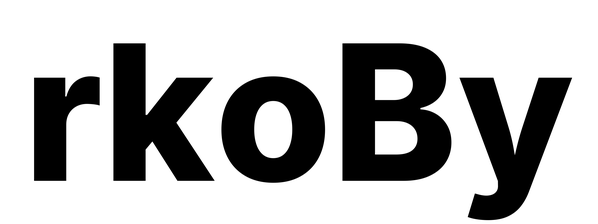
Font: Inter_ExtraBold